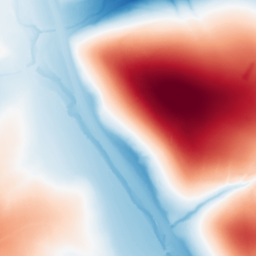
Category: trend_removal
Decomposition family: polynomial_high
Decomposition parameters: degree: 6
Upsampling method: sinc_blackman
Upsampling parameters: scale: 2
kernel_size: 16
Upsampling scale: 2